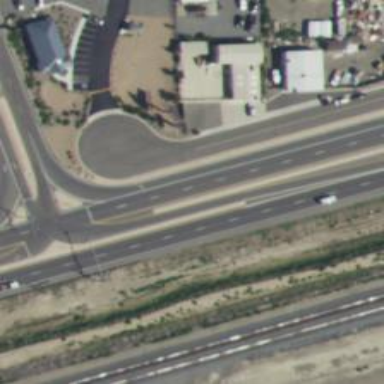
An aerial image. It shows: Trunk link highway with asphalt surface.